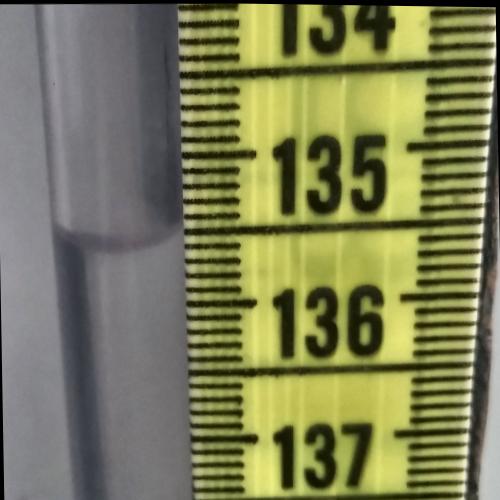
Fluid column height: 135.5 cm